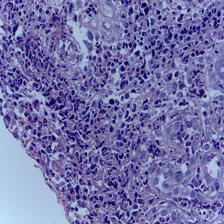
Diagnosis: OSCC